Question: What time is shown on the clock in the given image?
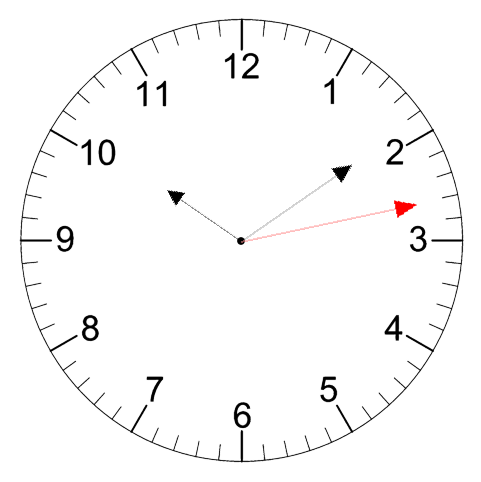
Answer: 10:09:13